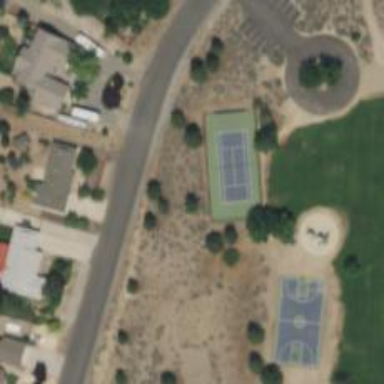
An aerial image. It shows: Tennis court on the leisure land pitch.